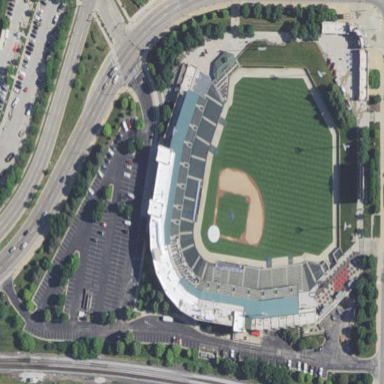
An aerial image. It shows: Stadium used for baseball.